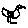
Label: bird